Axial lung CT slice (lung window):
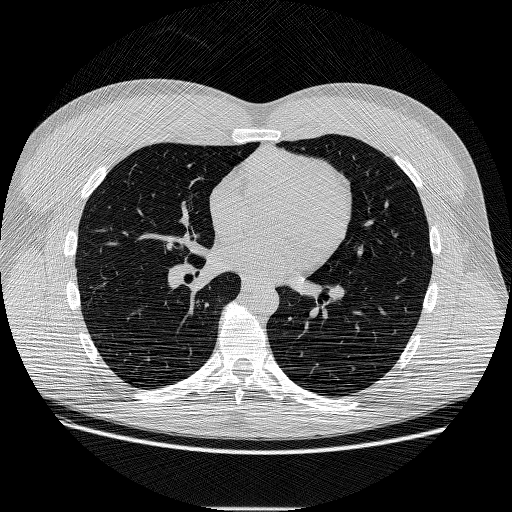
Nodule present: no